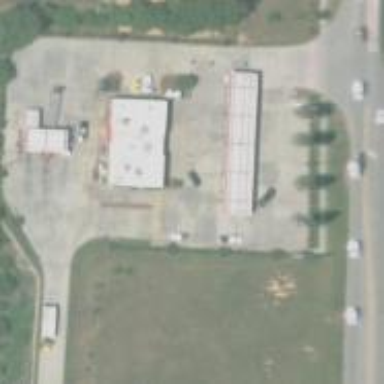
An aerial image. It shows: Convenience shop.